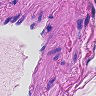
Metastatic tissue present: no